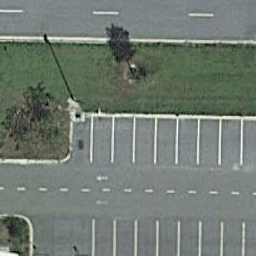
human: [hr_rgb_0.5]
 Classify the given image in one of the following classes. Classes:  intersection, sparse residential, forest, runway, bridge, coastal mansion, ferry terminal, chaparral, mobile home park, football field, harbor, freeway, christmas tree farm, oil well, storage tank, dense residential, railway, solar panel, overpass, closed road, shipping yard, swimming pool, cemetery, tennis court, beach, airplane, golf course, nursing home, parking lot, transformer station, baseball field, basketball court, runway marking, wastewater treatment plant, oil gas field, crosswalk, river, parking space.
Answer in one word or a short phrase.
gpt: parking space